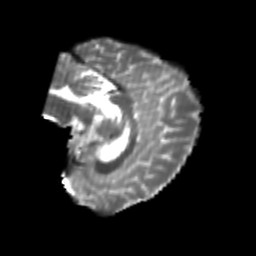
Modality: T2w
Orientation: sagittal
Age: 21
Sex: female
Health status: healthy
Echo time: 0.074 s